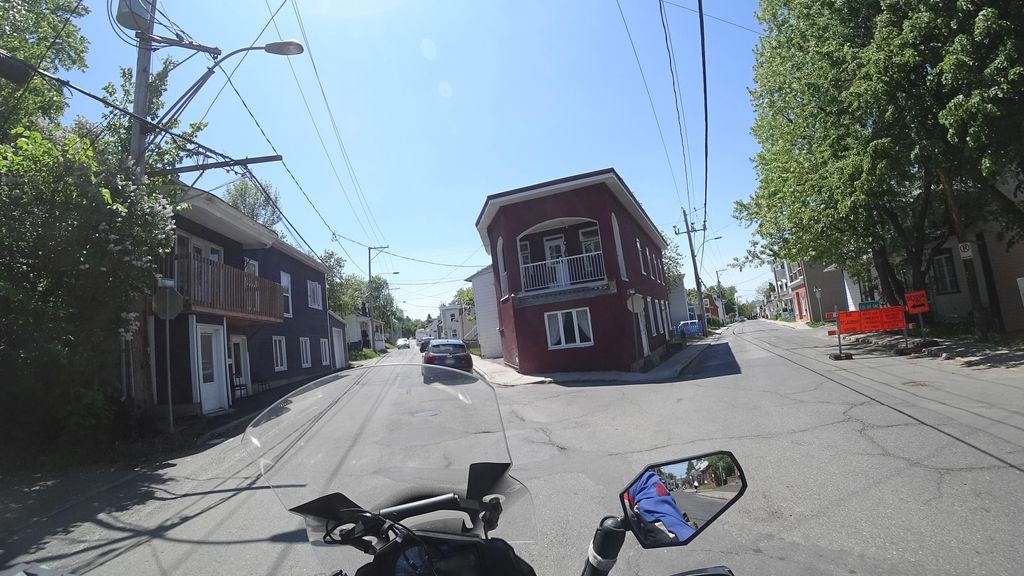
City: quebec_city